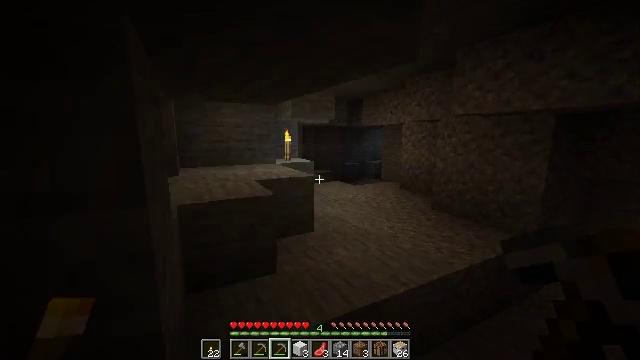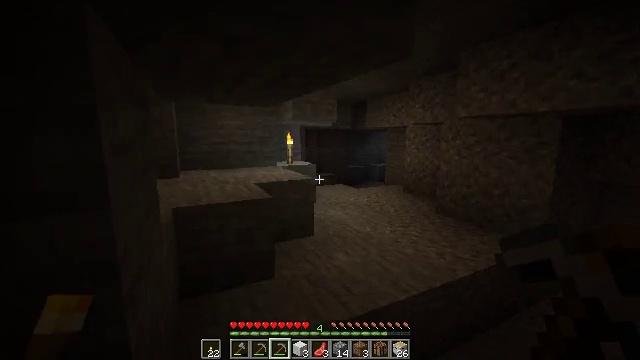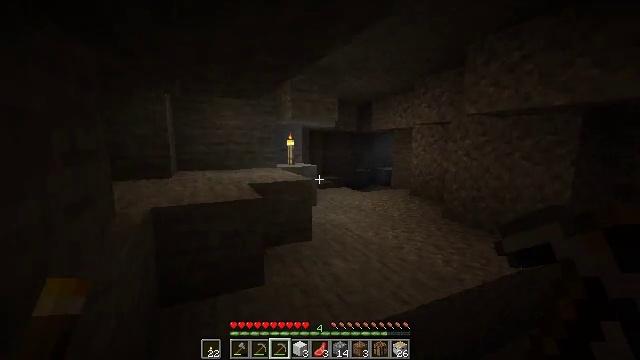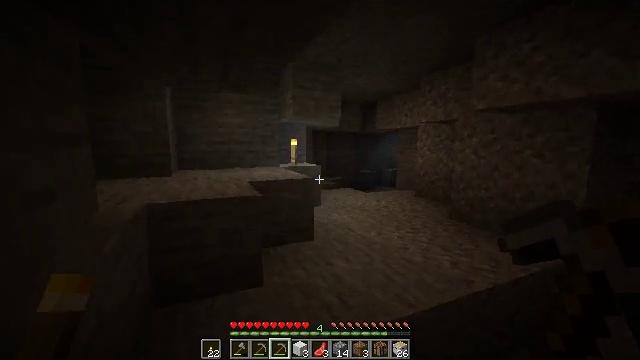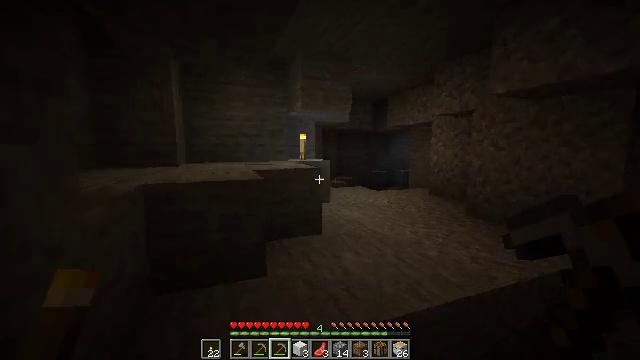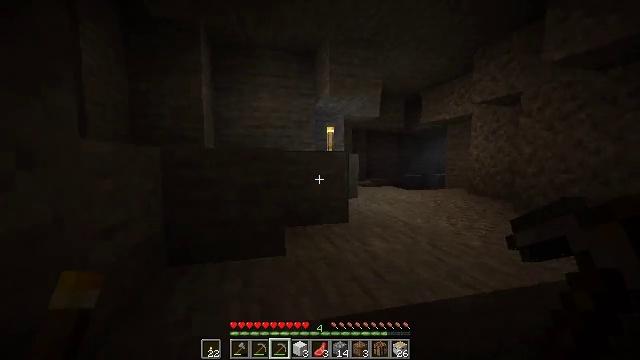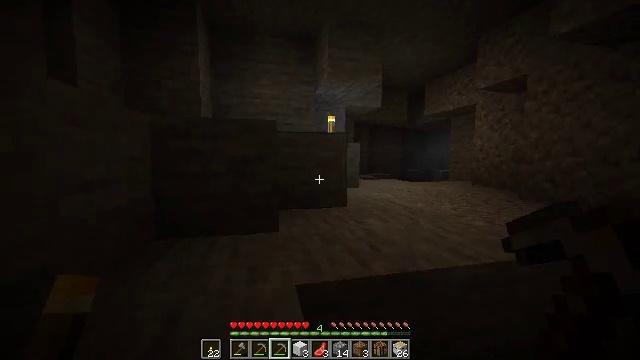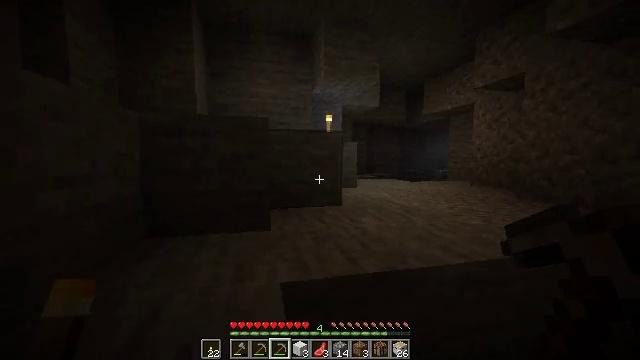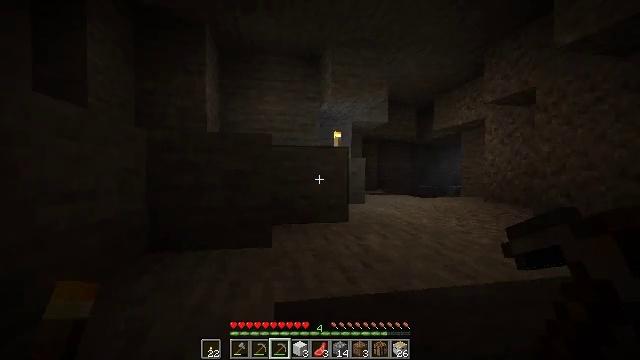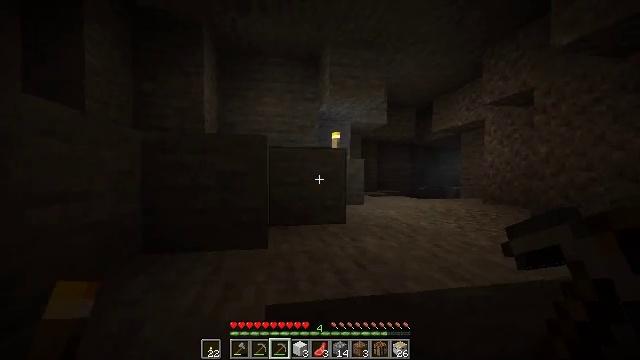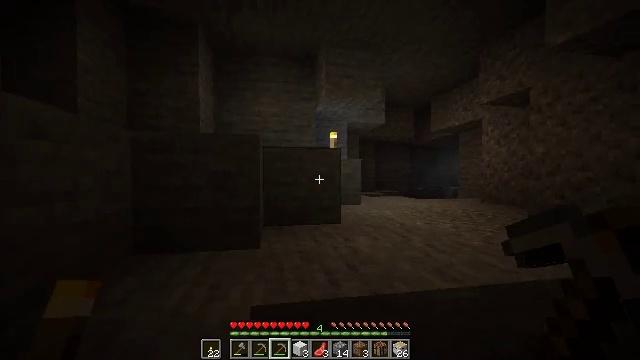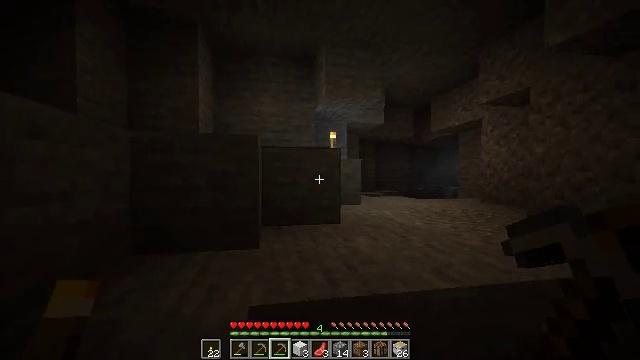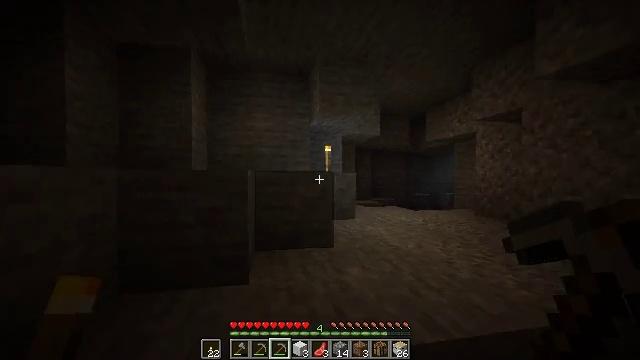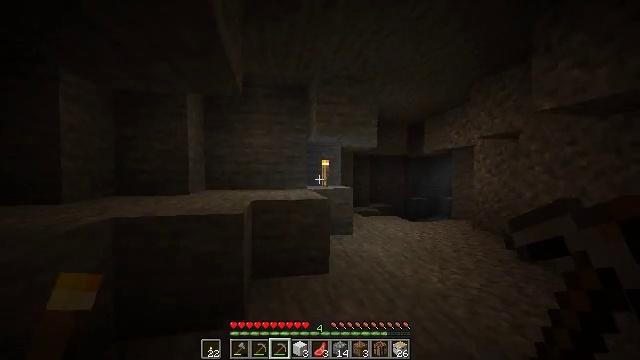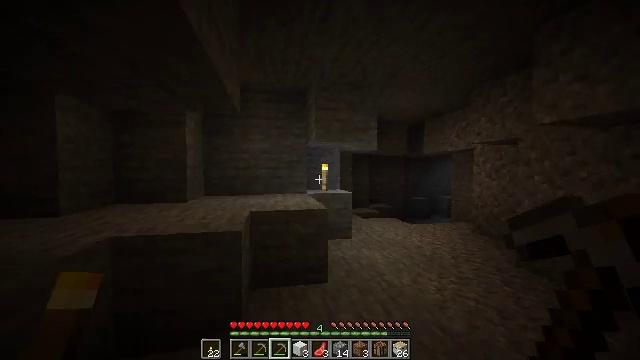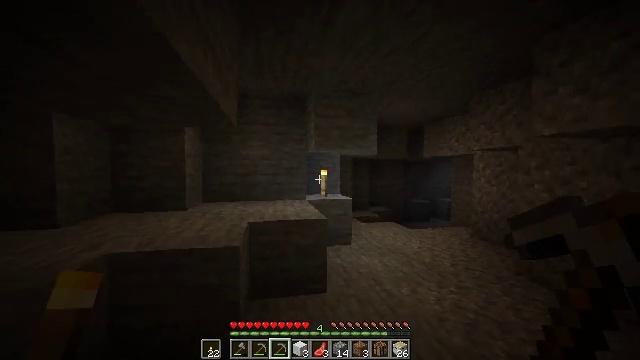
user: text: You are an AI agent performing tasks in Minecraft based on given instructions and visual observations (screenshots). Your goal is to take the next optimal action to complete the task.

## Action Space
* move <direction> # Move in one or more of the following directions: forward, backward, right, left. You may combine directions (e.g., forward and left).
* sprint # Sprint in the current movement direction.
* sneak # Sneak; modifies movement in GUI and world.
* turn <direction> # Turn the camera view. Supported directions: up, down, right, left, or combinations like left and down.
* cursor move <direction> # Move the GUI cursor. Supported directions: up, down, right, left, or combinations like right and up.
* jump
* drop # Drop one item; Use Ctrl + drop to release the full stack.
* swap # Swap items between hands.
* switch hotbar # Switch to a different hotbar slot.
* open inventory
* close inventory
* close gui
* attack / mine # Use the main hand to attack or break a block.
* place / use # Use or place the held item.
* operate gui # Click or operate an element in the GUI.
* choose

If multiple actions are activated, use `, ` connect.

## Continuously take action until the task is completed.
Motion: motion action
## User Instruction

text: Gather the torch from its position.
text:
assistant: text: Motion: move forward and move right, turn left
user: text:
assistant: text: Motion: move forward, turn left
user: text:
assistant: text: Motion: move forward, turn left
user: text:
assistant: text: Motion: move forward, turn left
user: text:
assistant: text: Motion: move forward, turn left and up
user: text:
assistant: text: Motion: move forward
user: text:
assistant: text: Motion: move forward
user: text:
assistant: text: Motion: move forward, turn left and up
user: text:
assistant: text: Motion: move forward
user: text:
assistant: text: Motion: move forward
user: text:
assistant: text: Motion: move forward
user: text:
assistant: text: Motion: move forward, jump
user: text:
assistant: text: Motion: move forward, jump
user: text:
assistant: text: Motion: move forward, jump
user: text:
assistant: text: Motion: move forward
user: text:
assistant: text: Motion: move forward
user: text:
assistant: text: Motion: move forward
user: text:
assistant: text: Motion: move forward
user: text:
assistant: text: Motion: move forward
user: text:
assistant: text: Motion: move forward
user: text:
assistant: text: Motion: move forward, turn down
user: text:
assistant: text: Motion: move forward
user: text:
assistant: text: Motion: move forward
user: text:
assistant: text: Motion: move forward
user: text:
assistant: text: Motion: move forward, jump
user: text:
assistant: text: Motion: move forward, jump
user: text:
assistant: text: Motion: move forward, jump
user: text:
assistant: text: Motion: move forward
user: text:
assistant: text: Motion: move forward
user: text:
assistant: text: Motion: move forward